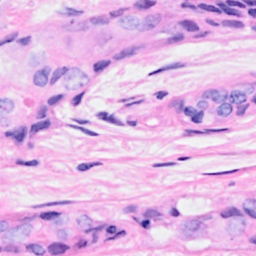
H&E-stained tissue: Breast